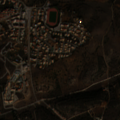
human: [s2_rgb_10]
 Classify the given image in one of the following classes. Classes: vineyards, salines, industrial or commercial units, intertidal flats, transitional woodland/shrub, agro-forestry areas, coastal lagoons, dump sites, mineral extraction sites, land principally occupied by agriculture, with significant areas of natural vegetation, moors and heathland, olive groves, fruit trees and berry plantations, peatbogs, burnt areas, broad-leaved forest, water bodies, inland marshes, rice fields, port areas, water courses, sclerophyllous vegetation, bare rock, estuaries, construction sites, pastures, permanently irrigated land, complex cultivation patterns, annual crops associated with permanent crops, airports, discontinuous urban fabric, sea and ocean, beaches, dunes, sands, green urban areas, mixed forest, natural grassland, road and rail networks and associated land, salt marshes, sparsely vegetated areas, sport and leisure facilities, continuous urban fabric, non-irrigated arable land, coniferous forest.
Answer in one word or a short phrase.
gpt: discontinuous urban fabric, complex cultivation patterns, sclerophyllous vegetation